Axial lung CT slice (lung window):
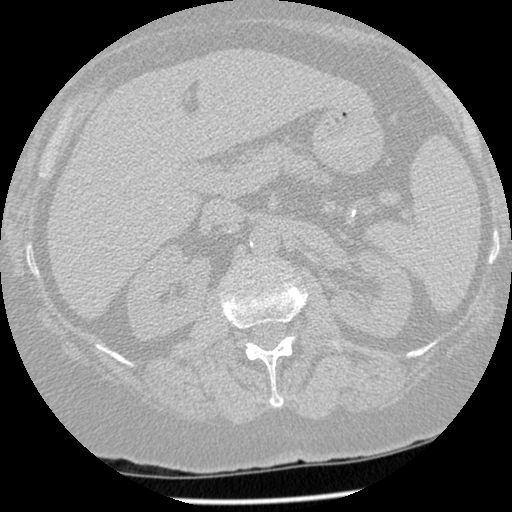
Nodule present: no